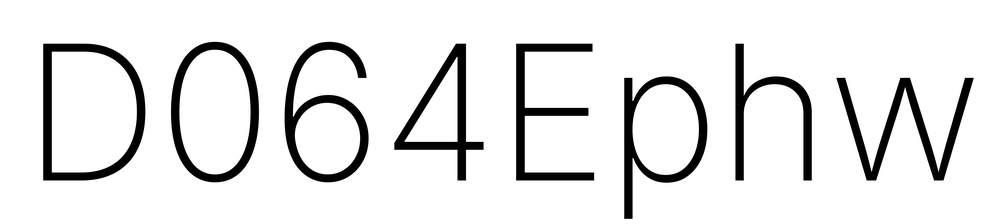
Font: Inter_ExtraLight